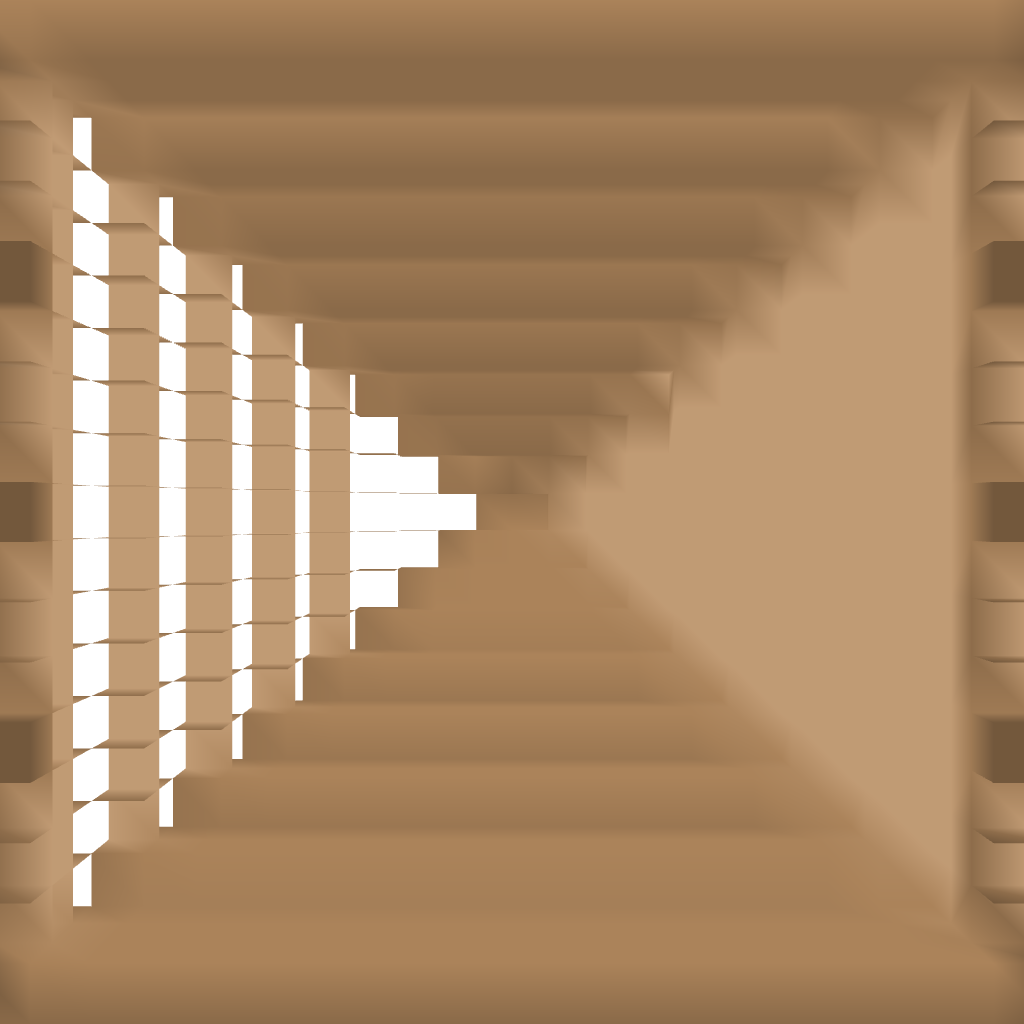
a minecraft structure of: big wooden t.v. bad low quality